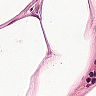
Metastatic tissue present: no